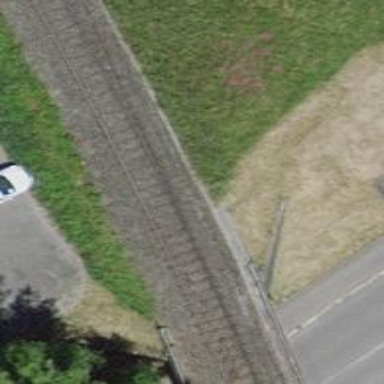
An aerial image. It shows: Single-track railway spur bridge.